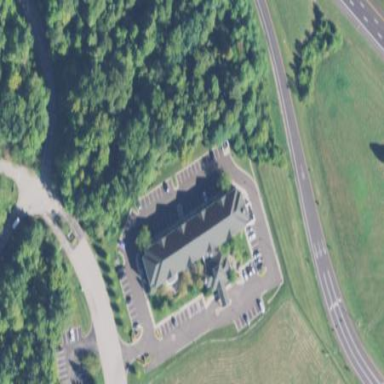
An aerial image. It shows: Hotel building.